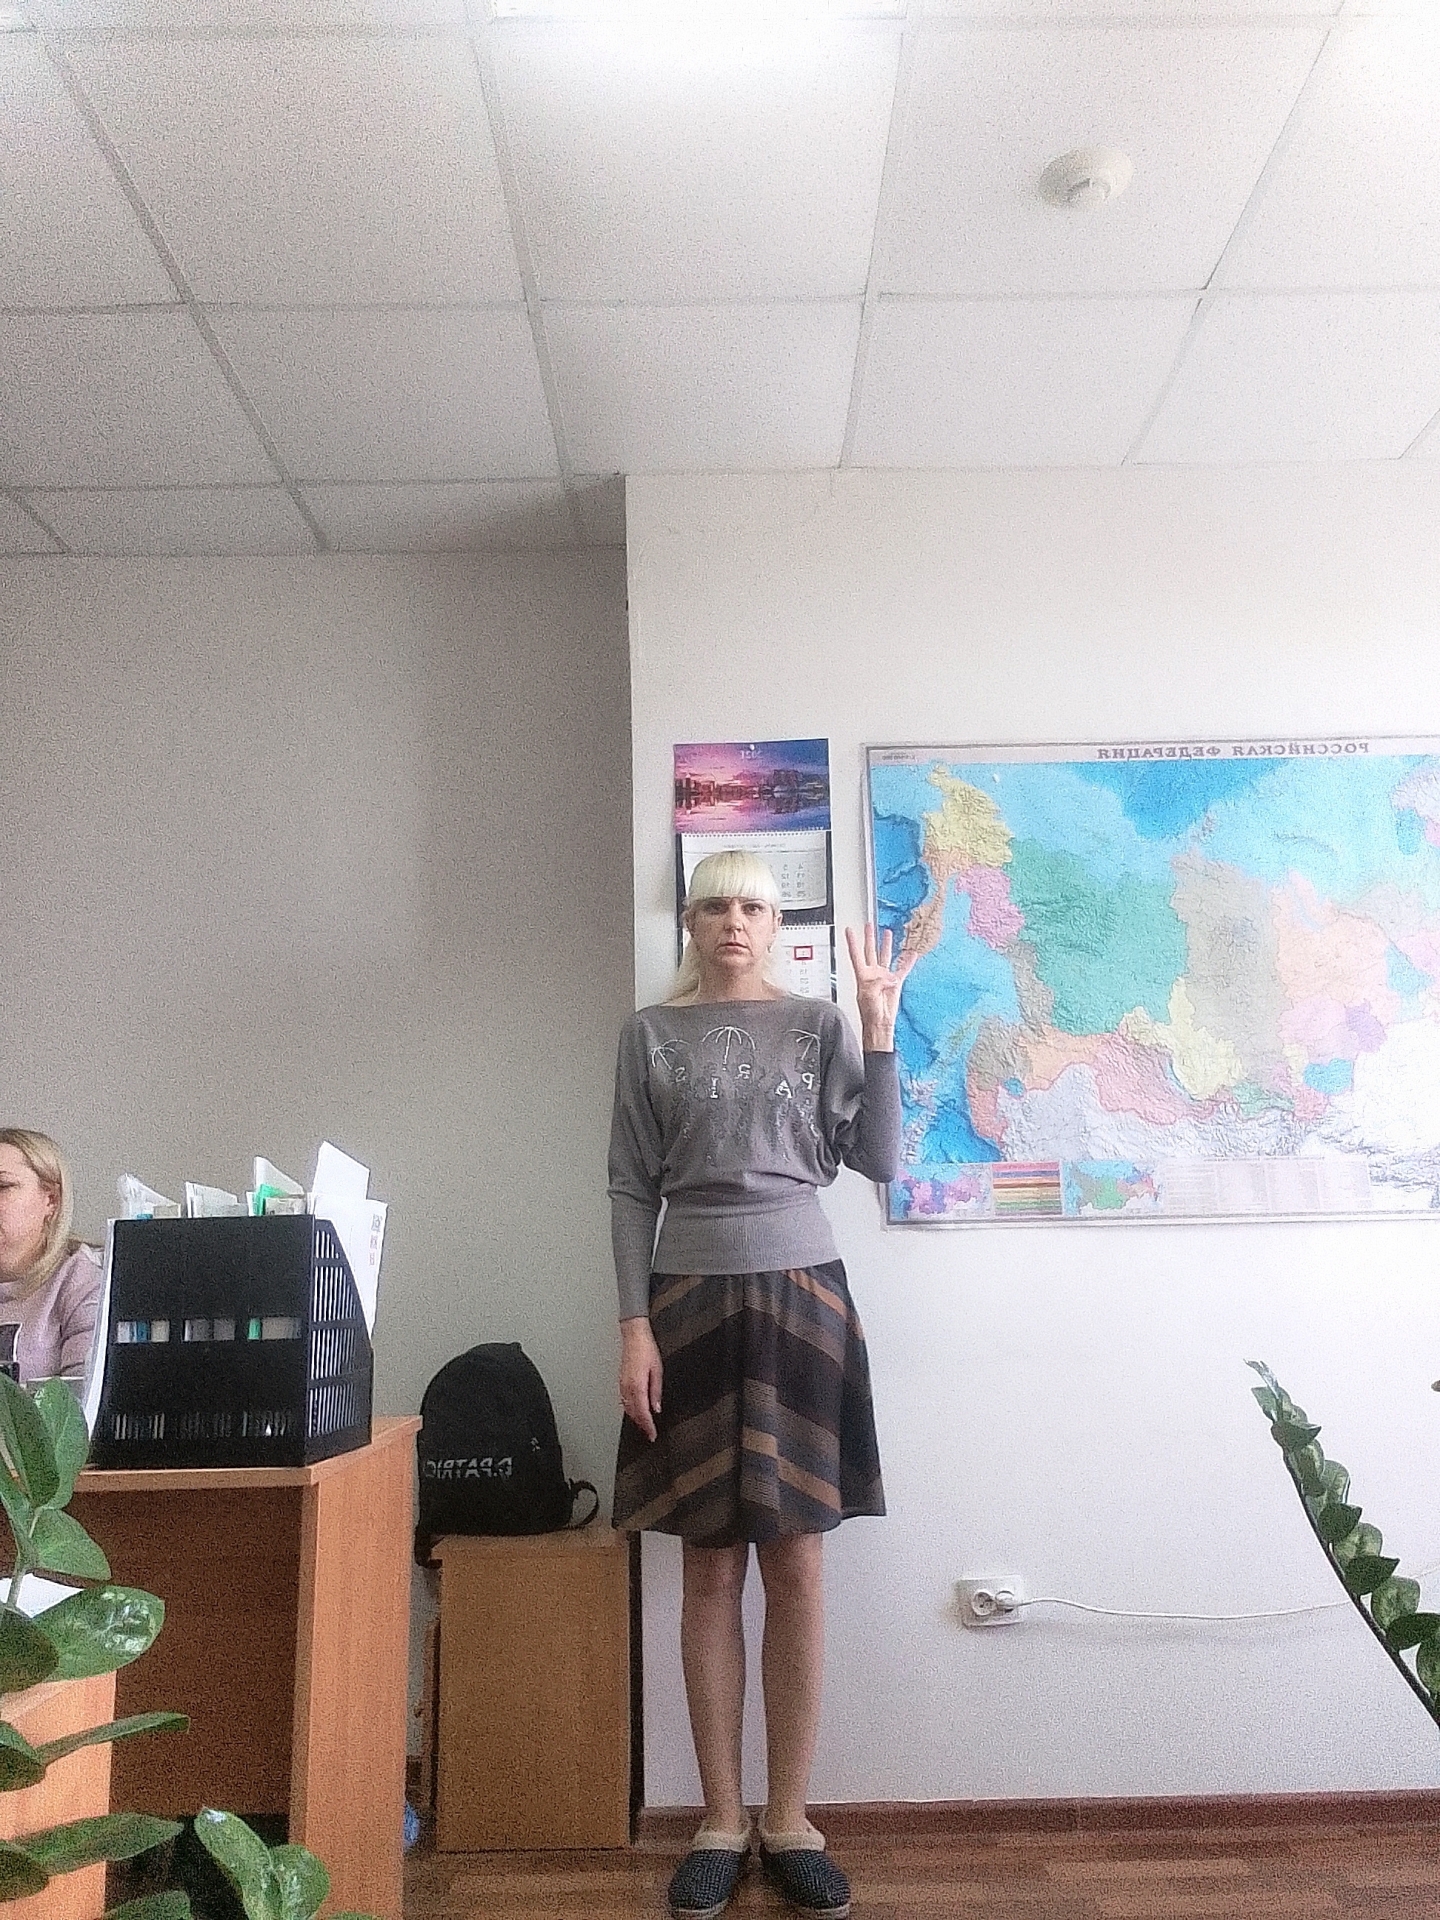
Label: noise